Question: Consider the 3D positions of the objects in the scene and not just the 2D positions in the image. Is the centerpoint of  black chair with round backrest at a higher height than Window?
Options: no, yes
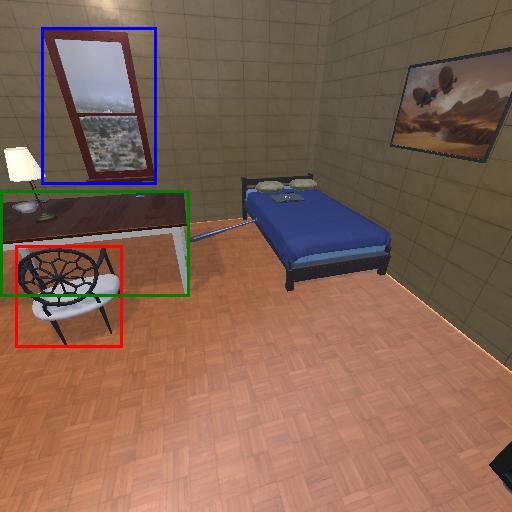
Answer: no